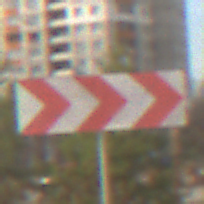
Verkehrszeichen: RichtungstafelnInKurvenGrossLinks
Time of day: MorningAfternoon
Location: Outdoor (Urban)
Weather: PartlyCloudy
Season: NotSpecified
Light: Natural